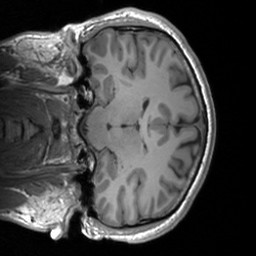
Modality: T1w
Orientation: coronal
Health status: healthy
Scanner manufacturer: siemens
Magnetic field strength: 3 T
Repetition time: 1.9 s
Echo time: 0.00226 s